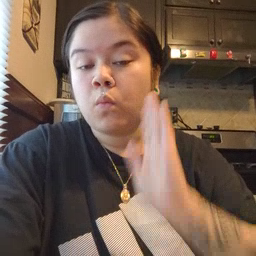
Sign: hungry